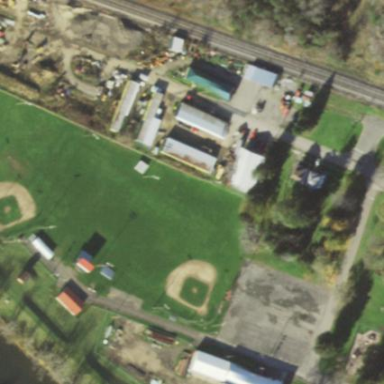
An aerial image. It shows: Baseball pitch for leisure and sports activities.